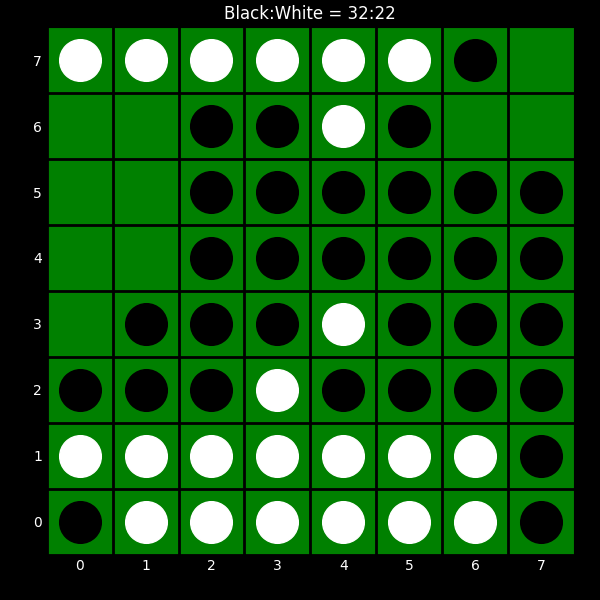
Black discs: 32
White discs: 22